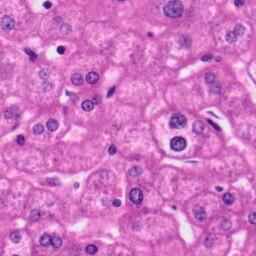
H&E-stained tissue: Liver